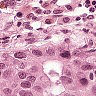
Metastatic tissue present: yes